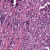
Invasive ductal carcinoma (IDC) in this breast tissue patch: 1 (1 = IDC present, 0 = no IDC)